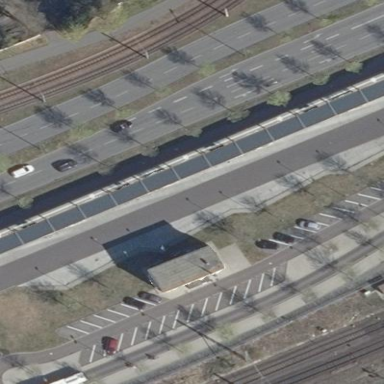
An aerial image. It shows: Bus station.